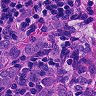
Metastatic tissue present: yes